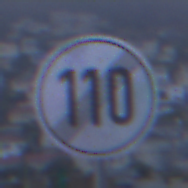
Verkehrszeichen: EndeGeschwindigkeit110
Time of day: SunriseSunset
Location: Outdoor (Urban)
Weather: Overcast
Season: NotSpecified
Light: Natural